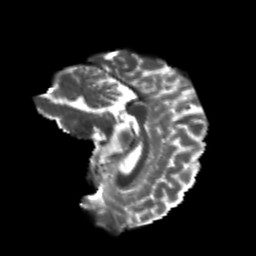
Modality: T2w
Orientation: sagittal
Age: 23
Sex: female
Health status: healthy
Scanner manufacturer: philips
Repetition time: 7.39 s
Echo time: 0.08599 s